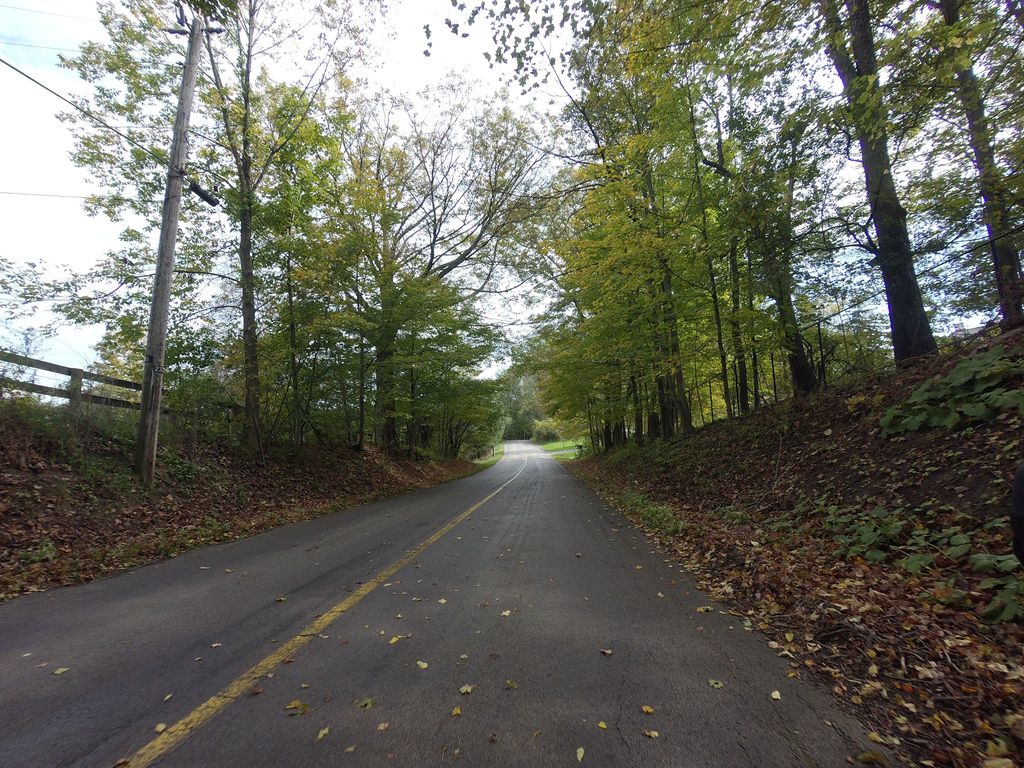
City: hamilton